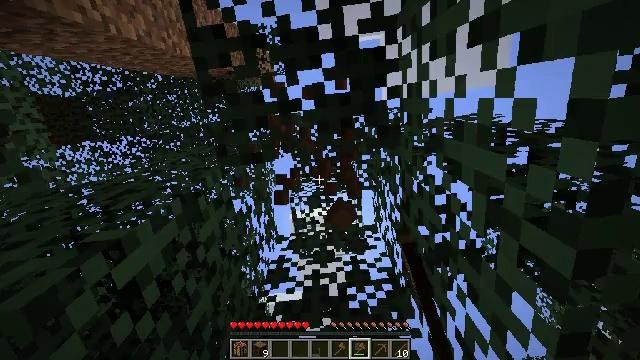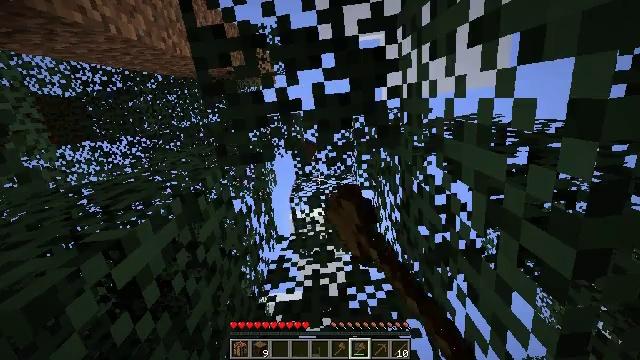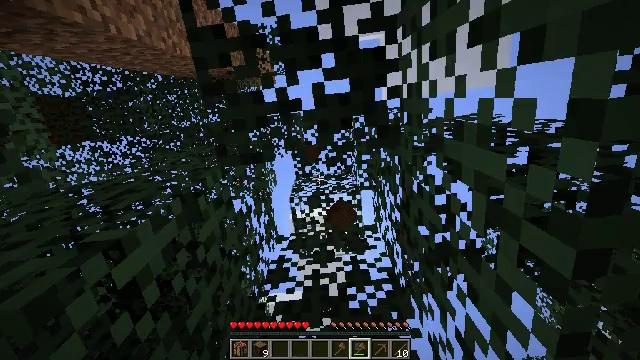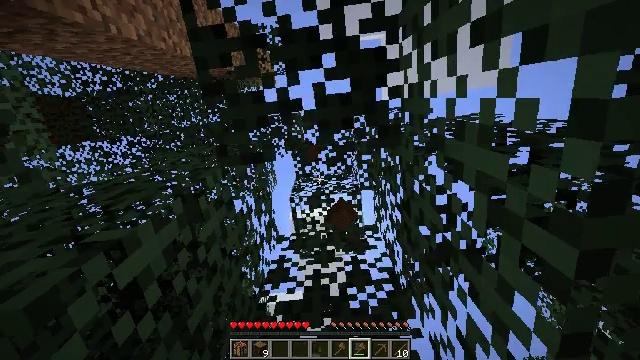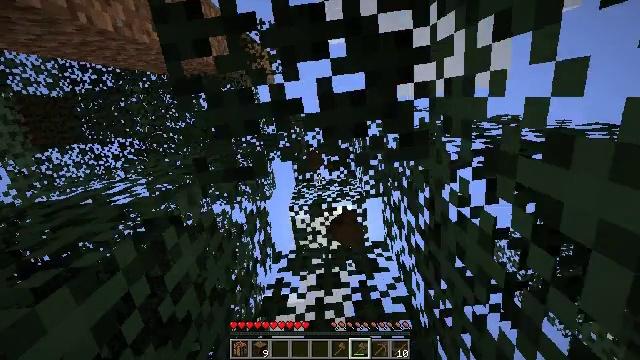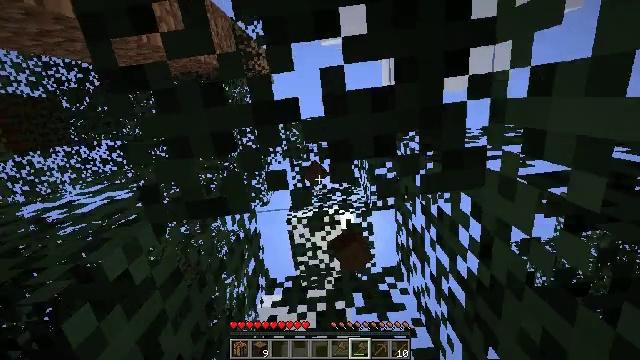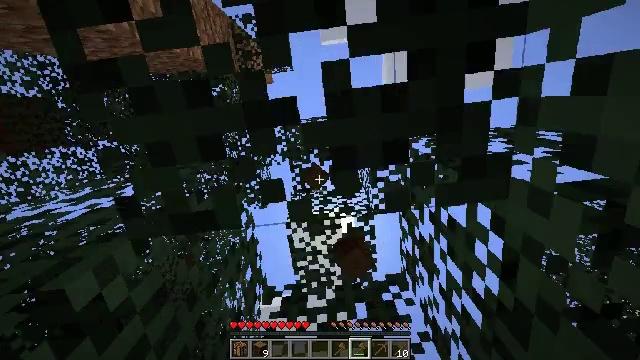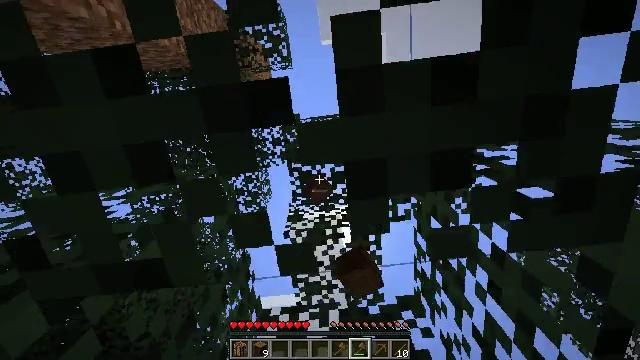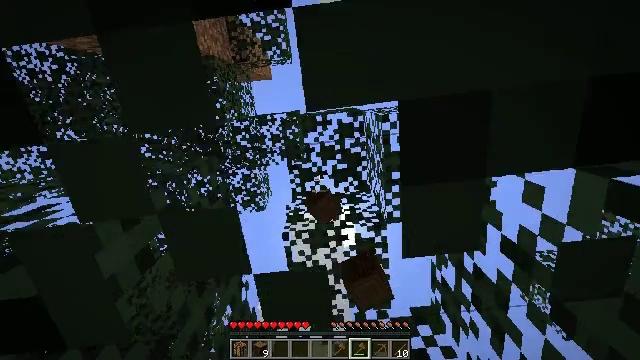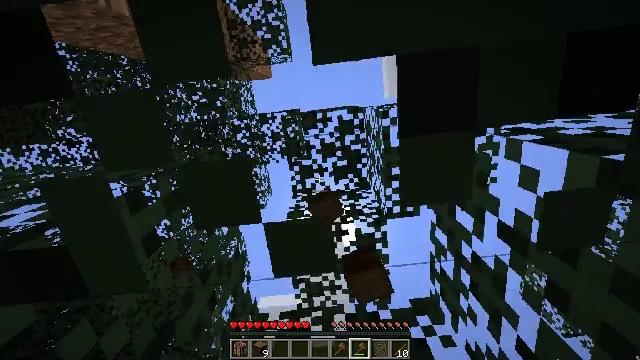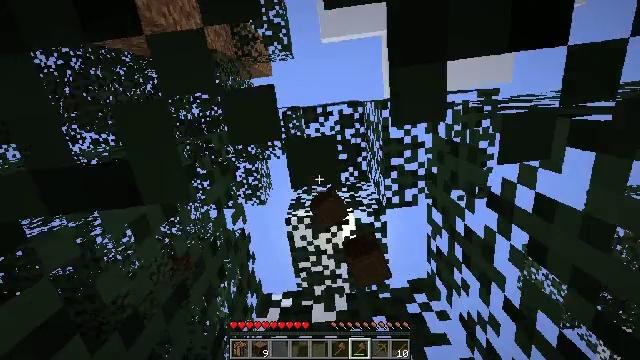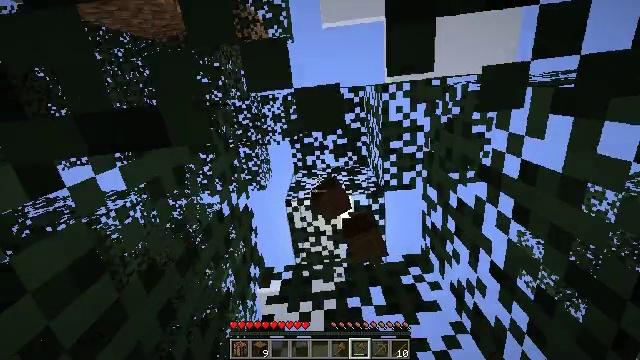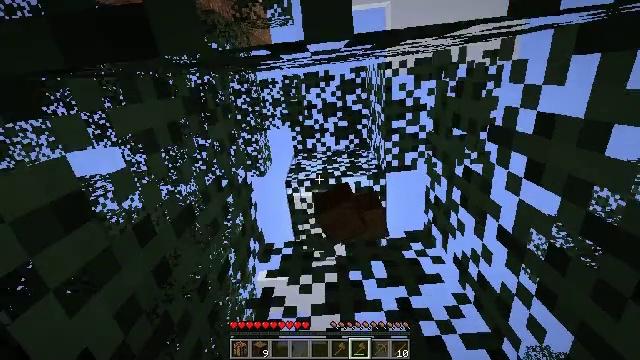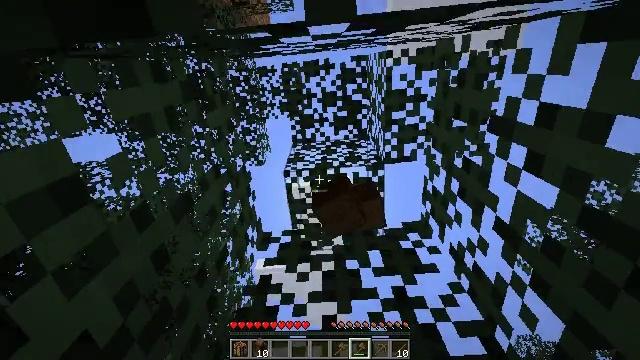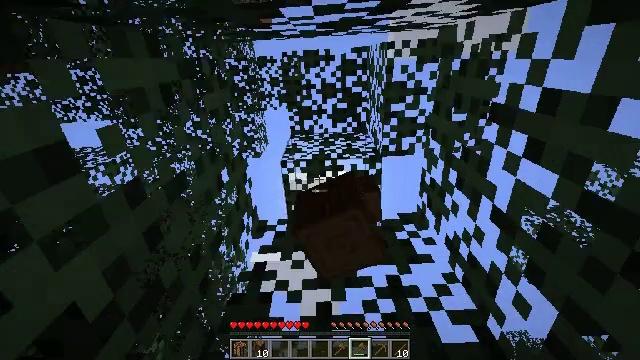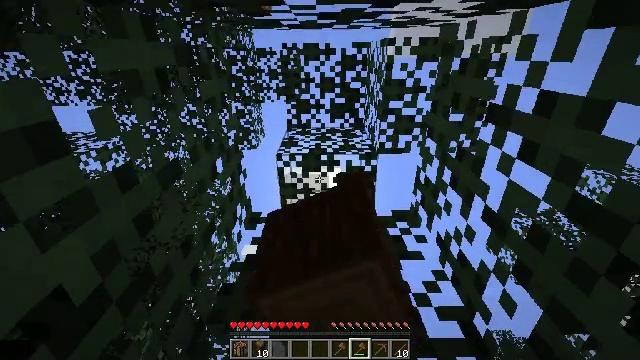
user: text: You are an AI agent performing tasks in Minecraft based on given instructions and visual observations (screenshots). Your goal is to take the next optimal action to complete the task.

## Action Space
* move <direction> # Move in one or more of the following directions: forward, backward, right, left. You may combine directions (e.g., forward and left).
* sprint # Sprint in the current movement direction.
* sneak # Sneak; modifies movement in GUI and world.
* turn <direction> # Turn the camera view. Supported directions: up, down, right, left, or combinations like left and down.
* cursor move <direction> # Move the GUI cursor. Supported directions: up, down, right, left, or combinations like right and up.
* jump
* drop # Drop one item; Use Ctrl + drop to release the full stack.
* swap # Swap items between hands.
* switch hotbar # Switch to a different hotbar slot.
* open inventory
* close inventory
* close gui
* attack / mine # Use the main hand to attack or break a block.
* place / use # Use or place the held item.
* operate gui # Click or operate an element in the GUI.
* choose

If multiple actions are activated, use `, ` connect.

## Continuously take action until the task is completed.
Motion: motion action
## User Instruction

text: Destroy the spruce leaves to get sticks and saplings.
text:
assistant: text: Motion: attack / mine
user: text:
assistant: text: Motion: attack / mine
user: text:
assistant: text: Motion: move forward, attack / mine
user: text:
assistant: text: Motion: move forward, jump
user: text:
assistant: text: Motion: move forward, jump
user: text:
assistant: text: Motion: move forward, jump
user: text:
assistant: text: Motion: move forward, jump
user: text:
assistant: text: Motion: move forward, jump
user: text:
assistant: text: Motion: move forward
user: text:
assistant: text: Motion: move forward
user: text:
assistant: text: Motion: turn down
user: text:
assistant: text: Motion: turn down
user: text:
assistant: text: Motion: turn down
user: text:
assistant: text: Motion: turn right and down
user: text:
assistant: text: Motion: turn right and down
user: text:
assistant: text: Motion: turn right
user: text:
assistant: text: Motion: turn right and down, attack / mine
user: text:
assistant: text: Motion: turn right and down, attack / mine
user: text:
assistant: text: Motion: turn down, attack / mine
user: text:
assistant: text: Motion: turn down, attack / mine
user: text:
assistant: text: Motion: turn down, attack / mine
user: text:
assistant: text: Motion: attack / mine
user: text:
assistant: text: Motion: turn down, attack / mine
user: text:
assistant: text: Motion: turn down, attack / mine
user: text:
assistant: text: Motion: attack / mine
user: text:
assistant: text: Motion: turn down, attack / mine
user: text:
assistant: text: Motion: attack / mine
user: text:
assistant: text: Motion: attack / mine
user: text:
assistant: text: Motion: attack / mine
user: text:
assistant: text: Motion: attack / mine